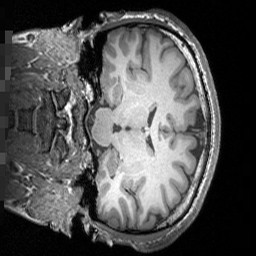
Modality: T1w
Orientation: coronal
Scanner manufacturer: siemens
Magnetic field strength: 3 T
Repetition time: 1.5 s
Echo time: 0.00291 s